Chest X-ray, PA view. Patient: 21 years old, sex M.
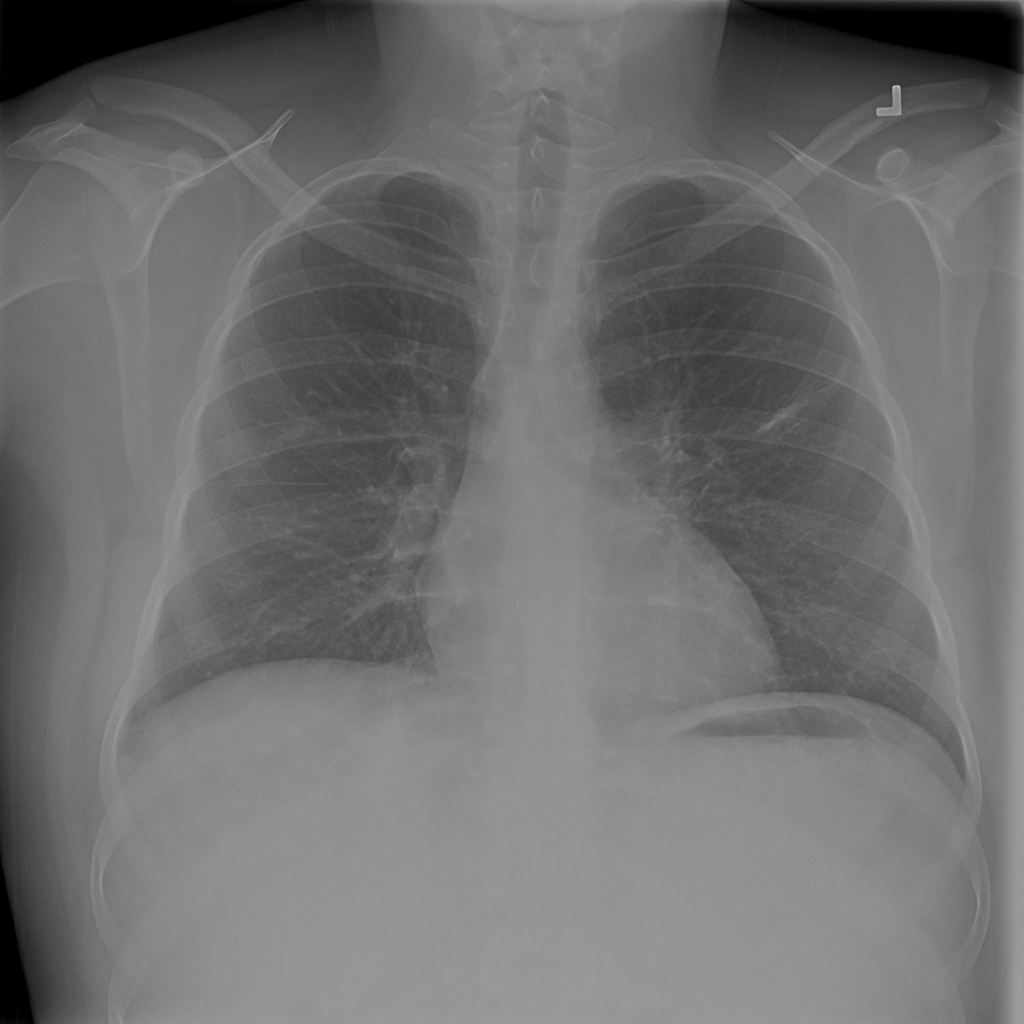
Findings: Atelectasis, Consolidation, Mass, Nodule